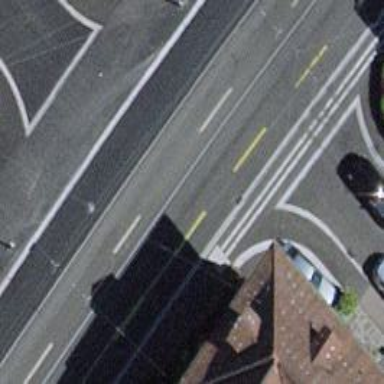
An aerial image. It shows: Tram level crossing on railway.